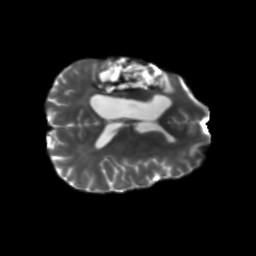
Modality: T2w
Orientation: axial
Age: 42
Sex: male
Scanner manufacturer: siemens
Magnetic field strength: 3 T
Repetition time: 5.47 s
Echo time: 0.0854 s